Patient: sex F, age 55
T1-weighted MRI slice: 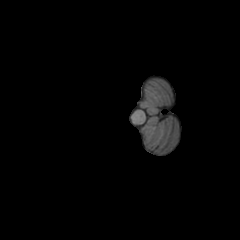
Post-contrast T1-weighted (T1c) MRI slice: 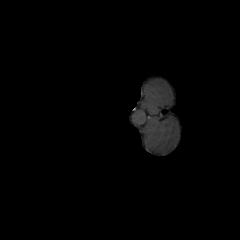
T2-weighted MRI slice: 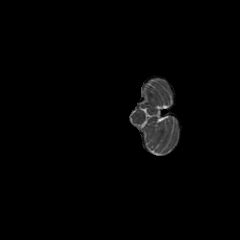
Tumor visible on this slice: no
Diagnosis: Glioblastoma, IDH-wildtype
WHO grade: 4